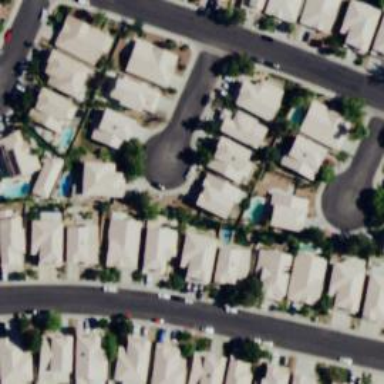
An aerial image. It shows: Neighborhood.